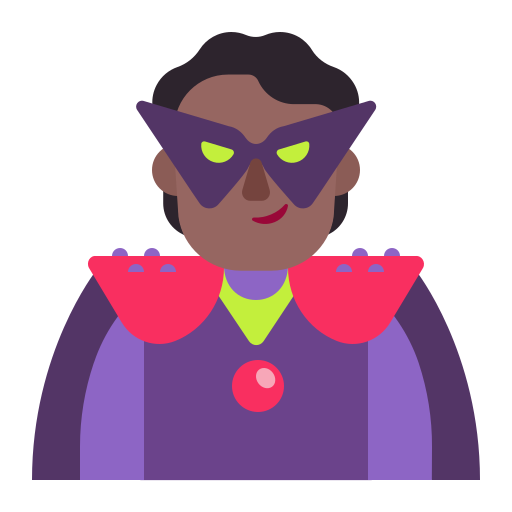
person supervillain flat  dark